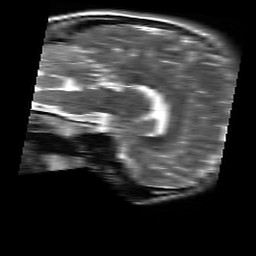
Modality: T2w
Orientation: sagittal
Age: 21
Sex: female
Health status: healthy
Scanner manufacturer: siemens
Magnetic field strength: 3 T
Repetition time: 4.01 s
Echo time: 0.116 s